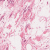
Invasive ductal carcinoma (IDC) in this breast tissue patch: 0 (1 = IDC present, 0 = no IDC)